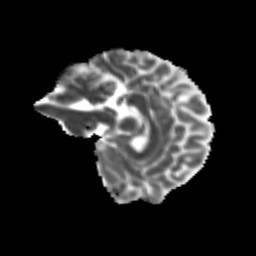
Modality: MD
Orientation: sagittal
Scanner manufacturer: siemens
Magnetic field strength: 3 T
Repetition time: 9.2 s
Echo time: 0.084 s